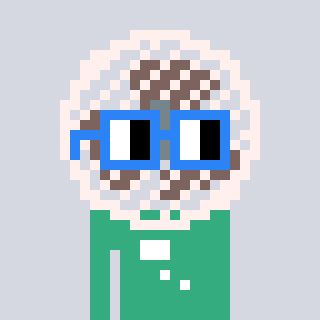
a pixel art character with square blue glasses, a fan-shaped head and a teal-colored body on a cool background